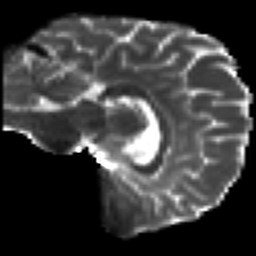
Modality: T2w
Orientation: sagittal
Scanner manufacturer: siemens
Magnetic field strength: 3 T
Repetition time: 7.8 s
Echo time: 0.09 s